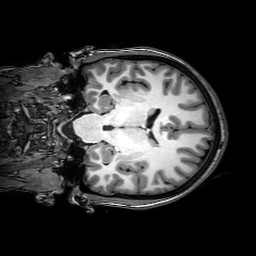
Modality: T1w
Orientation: coronal
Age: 22
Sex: female
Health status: healthy
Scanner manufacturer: philips
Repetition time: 0.008318 s
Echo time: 0.00383 s